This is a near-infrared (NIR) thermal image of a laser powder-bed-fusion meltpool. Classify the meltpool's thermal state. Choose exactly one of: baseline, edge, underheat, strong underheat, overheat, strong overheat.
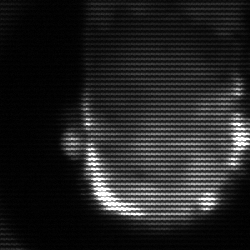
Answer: baseline